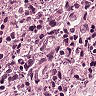
Metastatic tissue present: no